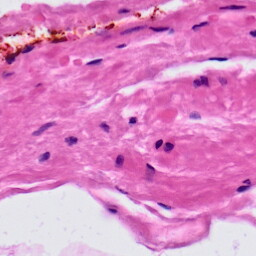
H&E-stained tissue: Prostate